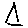
Label: triangle